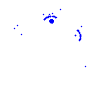
Particle: kaon